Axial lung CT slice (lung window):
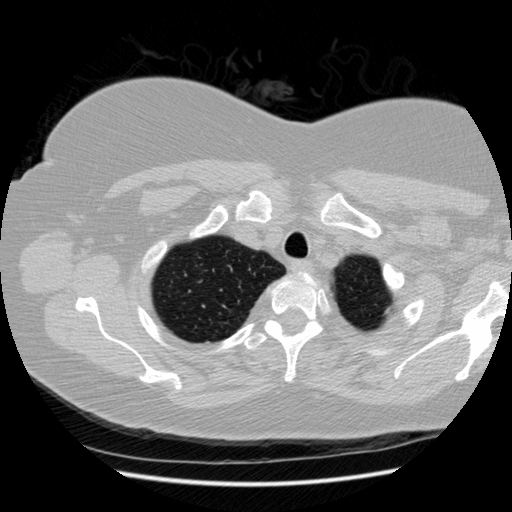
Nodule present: no